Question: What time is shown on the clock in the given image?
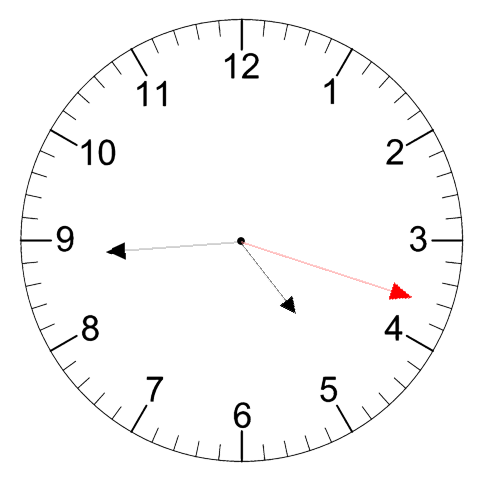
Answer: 04:44:18